Interaction volume radius: 10 \u00c5
Interaction volume height: 20 \u00c5
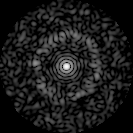
Disorder parameter: 0.8067